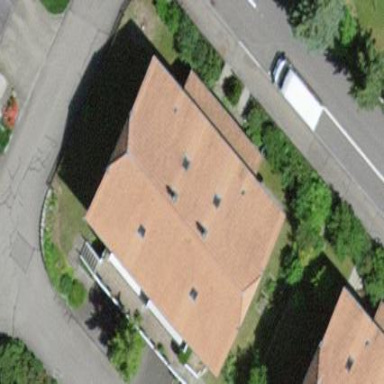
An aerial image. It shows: Simple house.